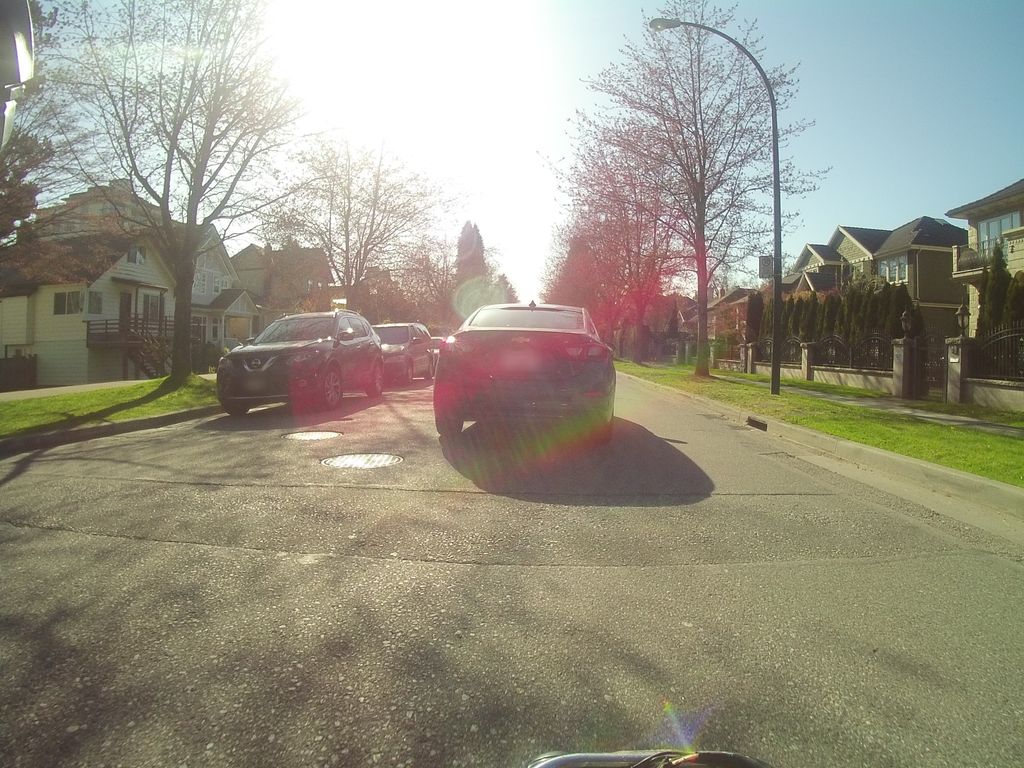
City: vancouver